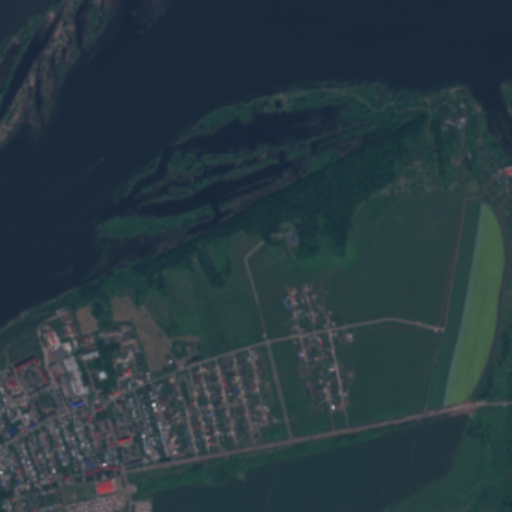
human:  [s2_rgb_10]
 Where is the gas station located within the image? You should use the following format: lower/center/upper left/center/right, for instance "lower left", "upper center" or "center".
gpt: The gas station is located in the lower left of the image.
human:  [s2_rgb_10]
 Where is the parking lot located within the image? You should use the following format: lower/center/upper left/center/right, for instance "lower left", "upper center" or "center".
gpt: The parking lot is located in the lower left of the image.
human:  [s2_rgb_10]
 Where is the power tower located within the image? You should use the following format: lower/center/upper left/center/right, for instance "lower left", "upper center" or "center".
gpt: The power tower is located in the lower left of the image.
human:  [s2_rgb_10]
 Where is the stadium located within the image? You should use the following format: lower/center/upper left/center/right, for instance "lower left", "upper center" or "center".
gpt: The stadium is located in the center of the image.
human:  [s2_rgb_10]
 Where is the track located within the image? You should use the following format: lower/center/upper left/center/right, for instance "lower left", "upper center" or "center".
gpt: There is no track in the image.